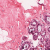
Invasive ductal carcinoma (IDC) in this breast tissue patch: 0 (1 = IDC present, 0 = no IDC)